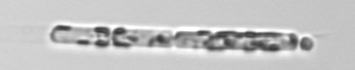
Label: Dactyliosolen_fragilissimus